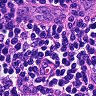
Metastatic tissue present: no